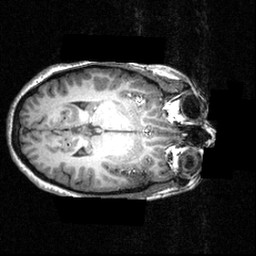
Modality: T1w
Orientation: axial
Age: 16
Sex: female
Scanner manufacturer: siemens
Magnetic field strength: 3.951 T
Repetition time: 1.5 s
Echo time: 0.00335 s